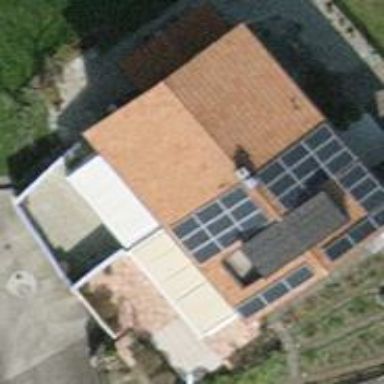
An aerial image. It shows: Small solar photovoltaic panel generator installed on roof.